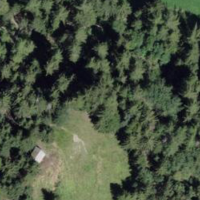
EUNIS habitat code: 44
Species observed at this site:
Capreolus capreolus